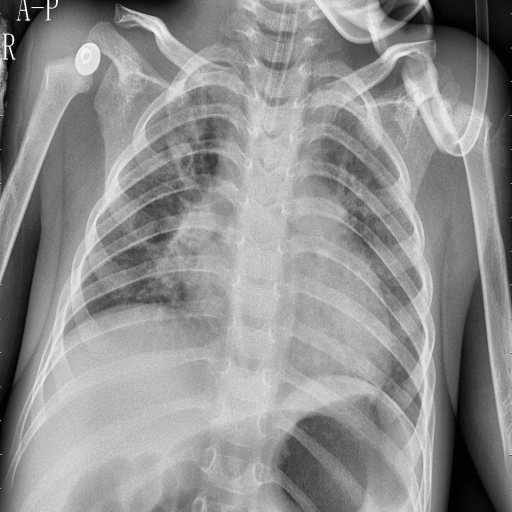
Finding: PNEUMONIA